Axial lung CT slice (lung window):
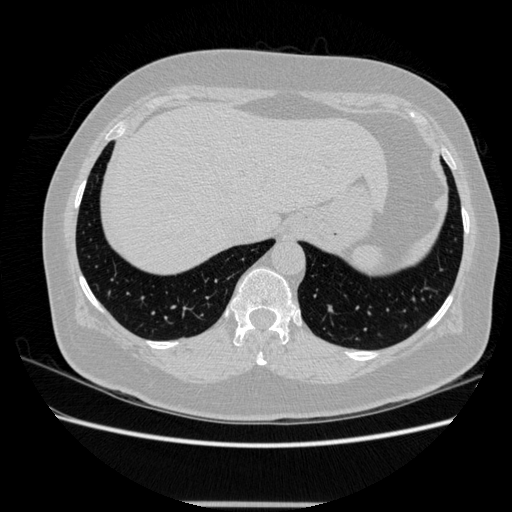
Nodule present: no